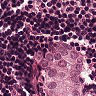
Metastatic tissue present: yes